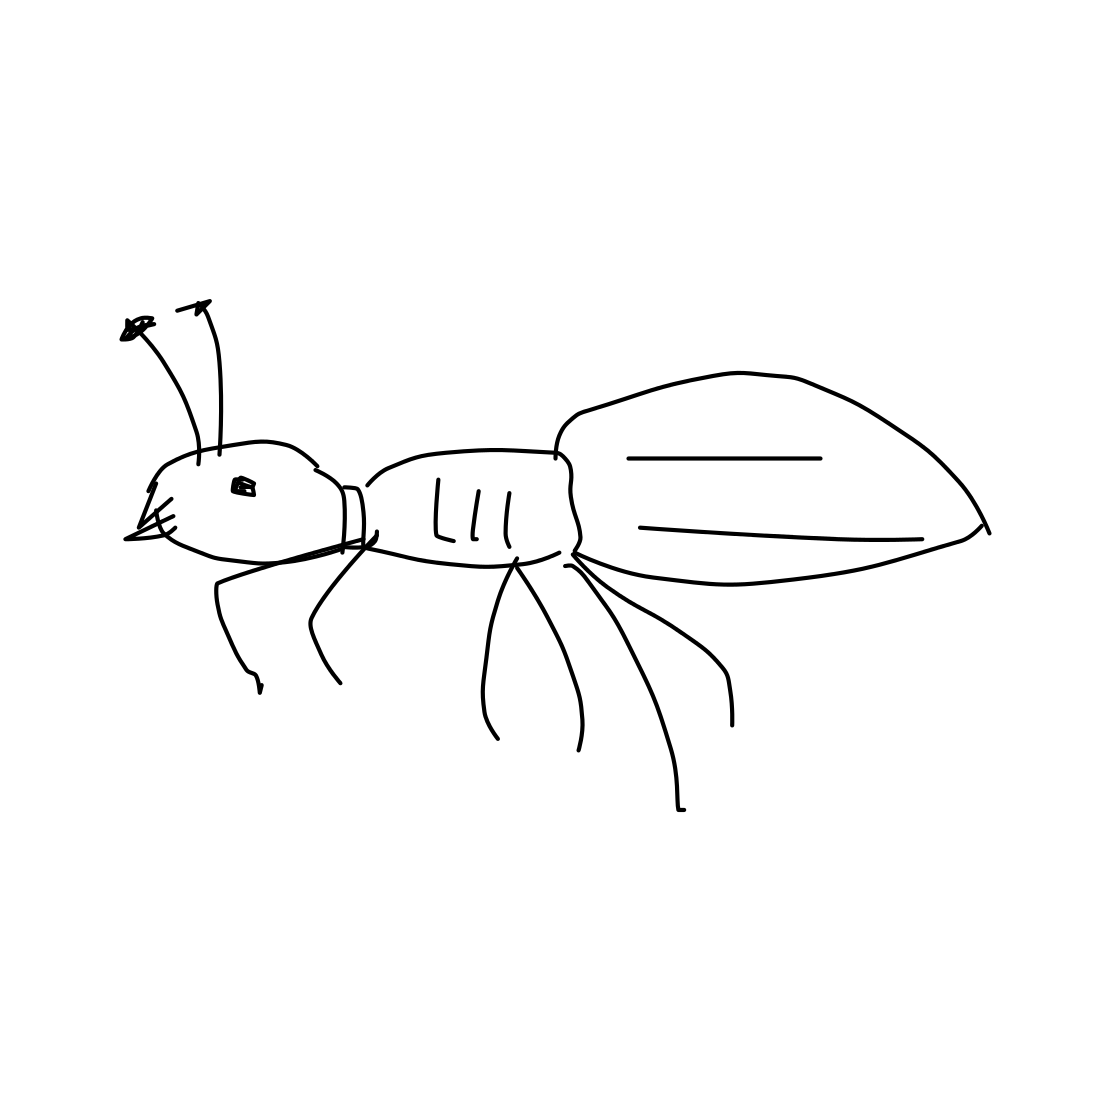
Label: ant